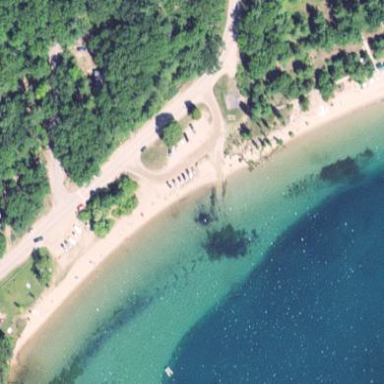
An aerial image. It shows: Beautiful beach with natural surroundings.